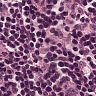
Metastatic tissue present: no